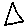
Label: triangle